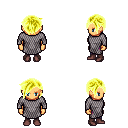
a pixel art fantasy rpg character, female body template, human, tanned skin, chain mail, magenta pants, gold pixie cut hairstyle, maroon shoes, four views (front, back, left, right), 2x2 character sprite sheet, small pixel art, hard edges, no anti-aliasing